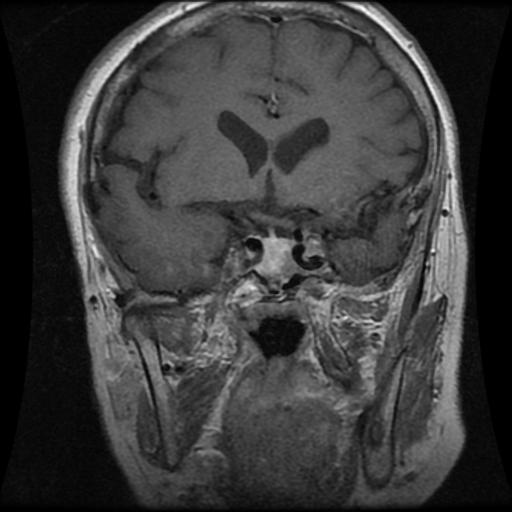
Label: pituitary